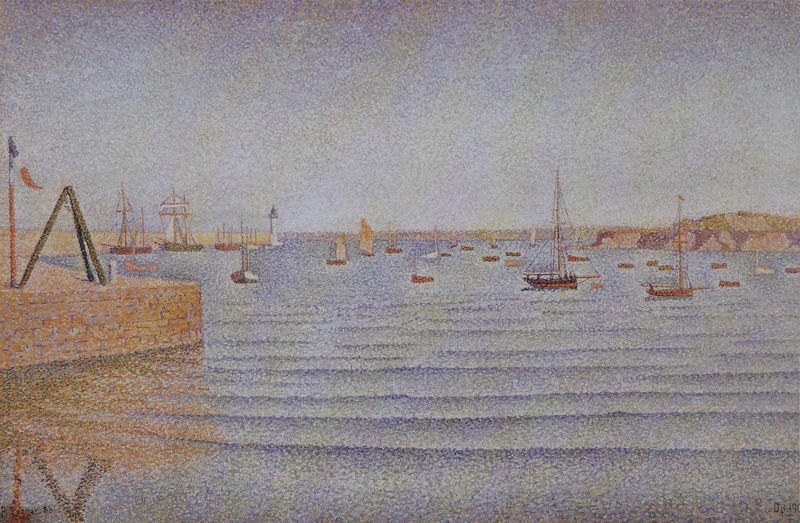
Titel: Portrieux. La houle. Opus 190, Portrieux. Der Seegang. Opus 190
Künstler: Paul Signac
Standort: Stuttgart
Institution: Staatsgalerie
Schlagwörter: berg, blau, felsen, gemälde, himmel, meer, wasser, wolken, fluss, gelb, grün, himmerl, impressionismus, landschaft, ocker, see, ufer, braun, frankreich, grau, hell, holz, licht, orange, steine, bild, öl, ferne, horizont, hügel, morgen, natur, spiegelung, weite, gewässer, land, boot, boote, handel, turm, aussicht, küste, schiff, schiffe, segel, segelboot, segelschiffe, strand, wellen, divisionismus, fahne, flagge, mast, pointilismus, segelschiff, trikolore, berge, mauer, hafen, anleger, kai, masten, pier, seestück, steg, wasse, impressionistisch, bucht, segelboote, segler, punkte, fugen, strahlen, leuchtturm, wasseroberfläche, schwimmen, lichtstrahlen, seurat, signac, freiluftmalerei, bateaux, maste, bau, rückkehr, pointillismus, postimpressionismus, neoimpressionismus, asser, ausfahrt, blau gelb, bleublancrouge, einlaufen, fahnenstange, meerwasser, pointillisme, port, voile, wellenw, welln, pissaro, einmaster, zweimaster, handelsschiff, sel, 1890, aimauer, turpen